Question: I have some dynamic light scattering data. The machine pumps out the autocorrelation function, and a count-rate.
I can do a simple fit to the ACF
'''
ACF = exp(-D*q^2*t)
'''
and obtain the diffusion coefficient.
I want to obtain the same 'D' from the power spectrum. I have been able to create a power spectrum in two ways -- from the Fourier transform of the ACF, and from the count rate. Both agree, but the power spectrum does not look like in the one in the books, so I'm not sure how to use it to work out the line width.
Attached is an image from a PDF that shows what you should get, and what I get from MATLAB. Can anyone make sense of whats going on?
I have used the code of answer #3 on <URL> question. The resulting autocorrelation comes out exactly the same as
1. the machine gives me and
2. using MATLAB's autocorr command on the photoncount data.
Thank you for your time.

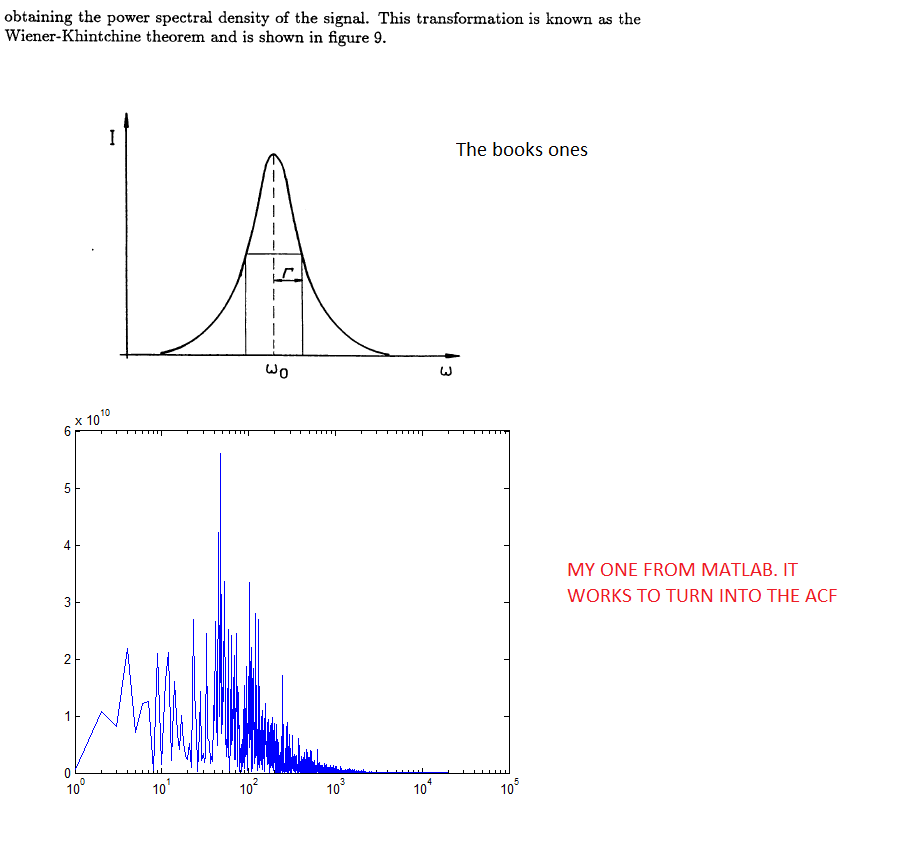
Answer: When you compute the Fourier transform from short sequences of data it often looks very noisy. There are a number of reasons for this. One reason is that the statistics of individual Fourier components are not Gaussian, and so averaging the spectra across multiple samples of data will only slowly improve the quality of the estimate.
Another causes of "noisiness" in empirical spectra behavior is that you are applying (to a finite data sample) a transform which involves a pathological <URL> to your data before computing the Fourier transform. One of the more complicated but also more powerful windowing approaches is the use of so-called 'Slepian tapers'.
MATLAB conveniently implements well-known windows in functions such as 'hamming' and 'hann'.